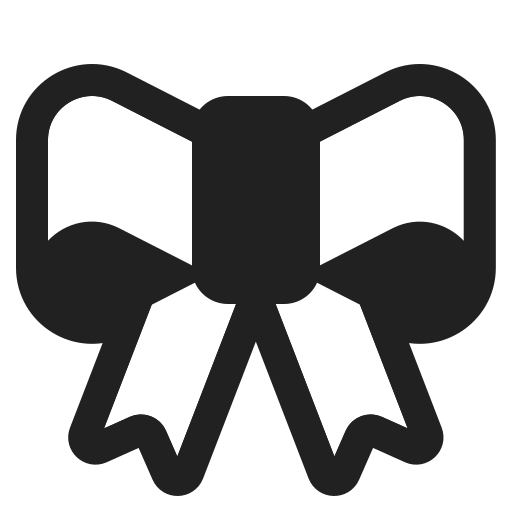
ribbon high contrast